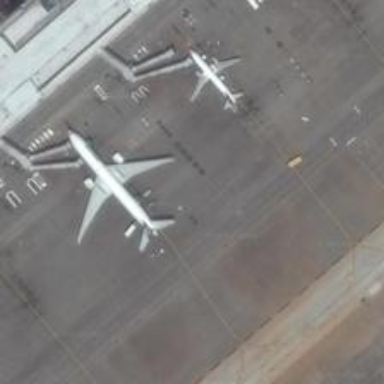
The terminal has three gateways, two of which are docked against the plane .